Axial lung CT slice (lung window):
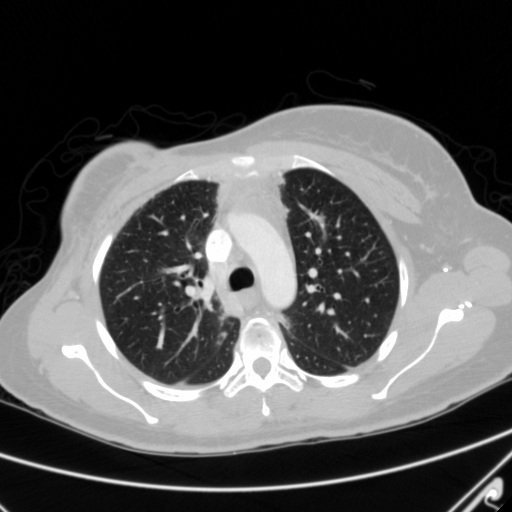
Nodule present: no